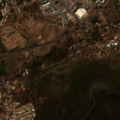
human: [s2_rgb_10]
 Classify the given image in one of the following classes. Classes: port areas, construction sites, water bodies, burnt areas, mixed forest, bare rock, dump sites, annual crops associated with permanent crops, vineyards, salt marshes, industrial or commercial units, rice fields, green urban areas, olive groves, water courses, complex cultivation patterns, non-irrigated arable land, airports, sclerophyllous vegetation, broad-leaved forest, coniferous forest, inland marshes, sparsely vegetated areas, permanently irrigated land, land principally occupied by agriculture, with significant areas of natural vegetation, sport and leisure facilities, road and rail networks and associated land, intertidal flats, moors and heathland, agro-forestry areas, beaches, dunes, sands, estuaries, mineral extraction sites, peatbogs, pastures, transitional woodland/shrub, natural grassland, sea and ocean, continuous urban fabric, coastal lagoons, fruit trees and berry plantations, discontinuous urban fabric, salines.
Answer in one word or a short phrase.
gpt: discontinuous urban fabric, fruit trees and berry plantations, annual crops associated with permanent crops, sclerophyllous vegetation